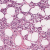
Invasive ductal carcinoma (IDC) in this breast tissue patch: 1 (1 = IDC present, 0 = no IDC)